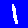
Digit: 1